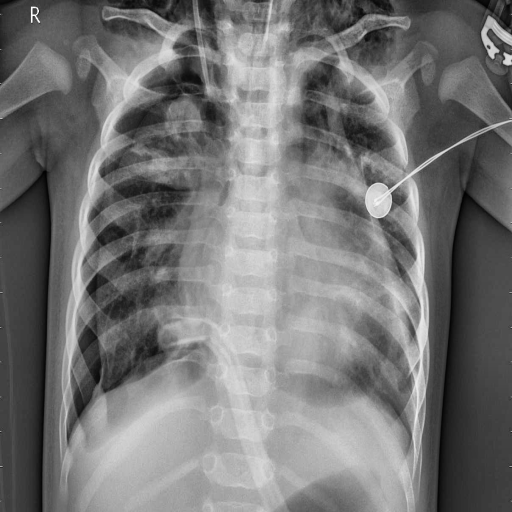
Finding: PNEUMONIA